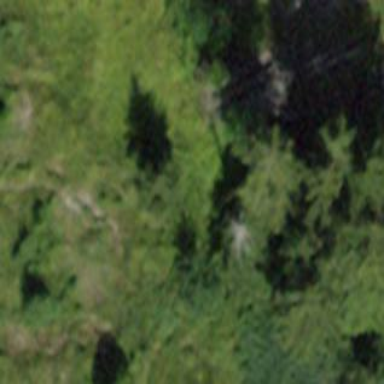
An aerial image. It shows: Forest area.